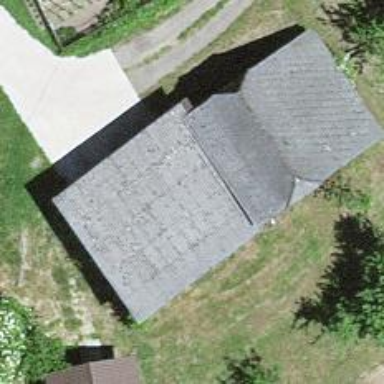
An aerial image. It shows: Barn.